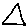
Label: triangle